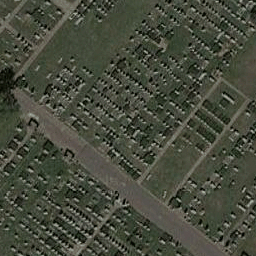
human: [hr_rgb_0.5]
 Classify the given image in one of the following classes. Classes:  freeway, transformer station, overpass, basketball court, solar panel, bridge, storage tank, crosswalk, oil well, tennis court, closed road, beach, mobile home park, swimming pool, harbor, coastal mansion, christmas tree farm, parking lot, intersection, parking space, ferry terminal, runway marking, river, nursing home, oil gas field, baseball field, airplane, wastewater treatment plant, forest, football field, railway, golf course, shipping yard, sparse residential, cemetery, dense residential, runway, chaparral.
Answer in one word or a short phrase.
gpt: cemetery